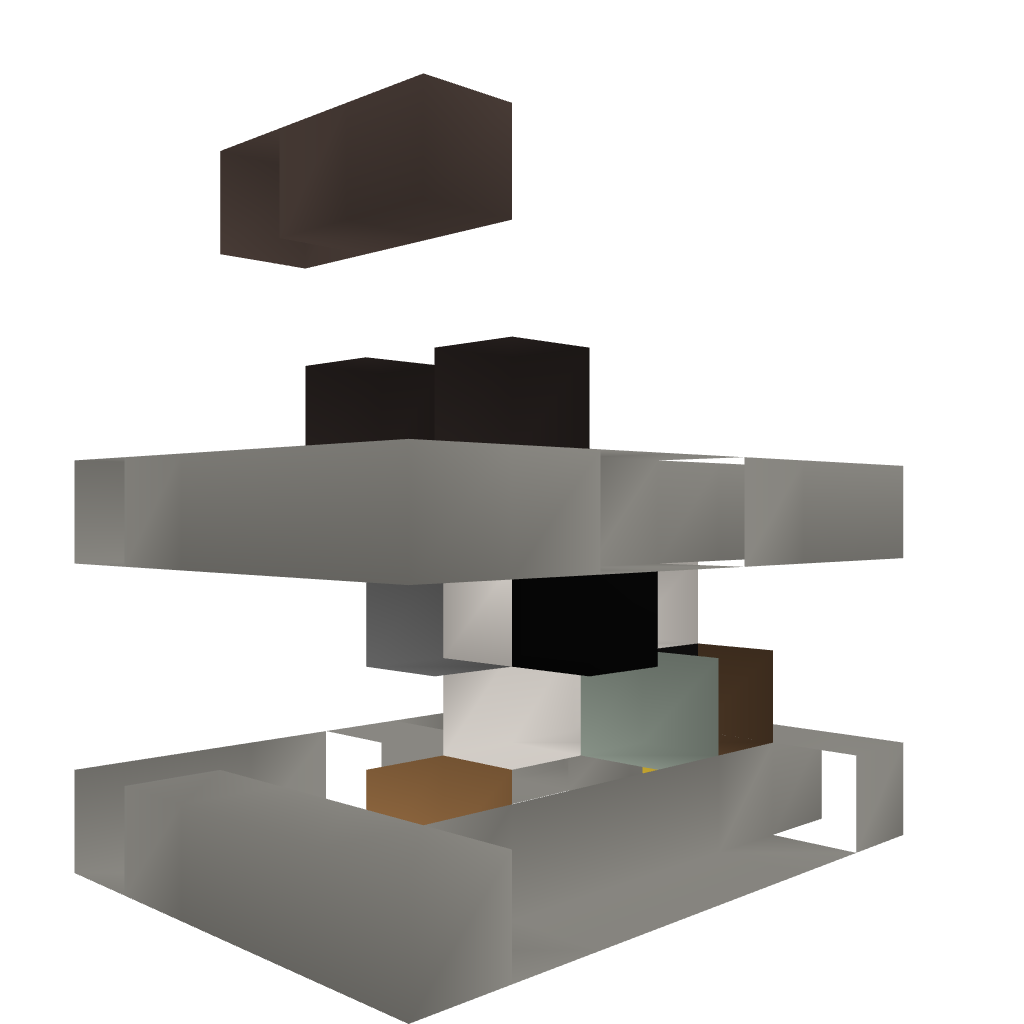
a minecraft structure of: Redstone set and forget furnace